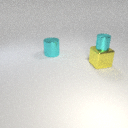
large yellow metal cube in front of large cyan metal cylinder